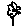
Label: flower